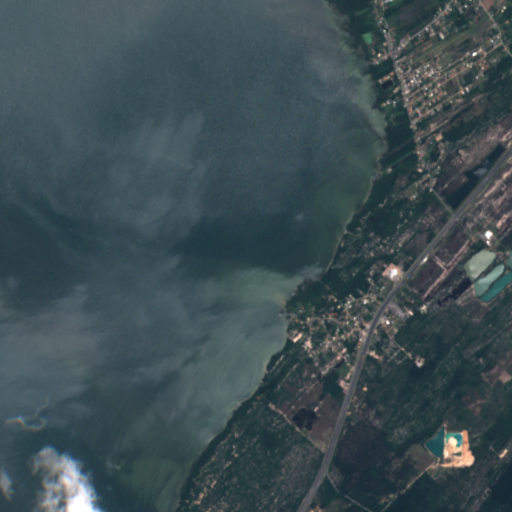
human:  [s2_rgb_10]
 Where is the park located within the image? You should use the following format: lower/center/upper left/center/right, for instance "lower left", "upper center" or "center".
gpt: The park is located in the upper right of the image.
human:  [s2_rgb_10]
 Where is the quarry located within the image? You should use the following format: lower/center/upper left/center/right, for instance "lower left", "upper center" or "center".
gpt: The quarry is located in the lower right of the image.
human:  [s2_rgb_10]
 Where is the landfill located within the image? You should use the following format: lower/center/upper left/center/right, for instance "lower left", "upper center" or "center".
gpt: There is no landfill in the image.